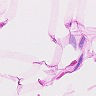
Metastatic tissue present: no